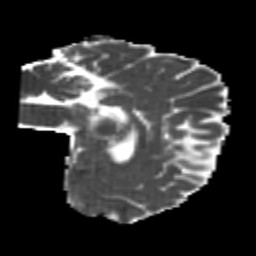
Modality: MD
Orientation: sagittal
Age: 24
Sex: male
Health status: healthy
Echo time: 0.074 s